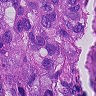
Metastatic tissue present: yes